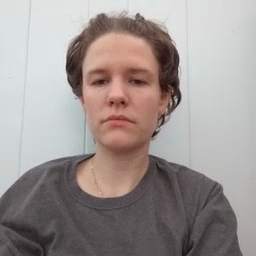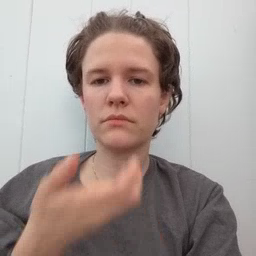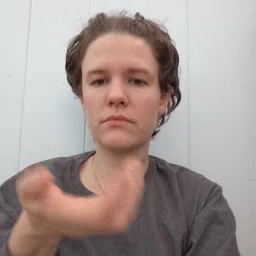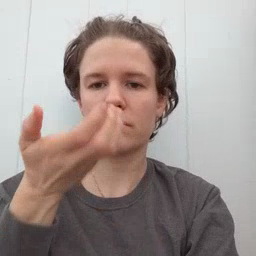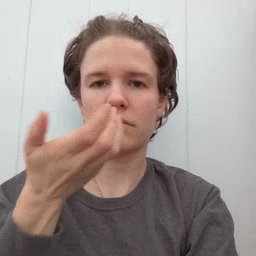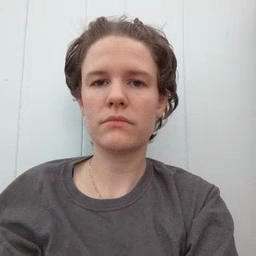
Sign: cereal